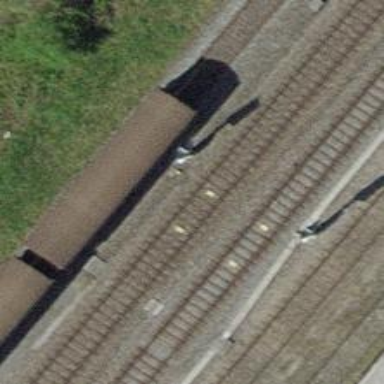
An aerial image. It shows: Railway signal.